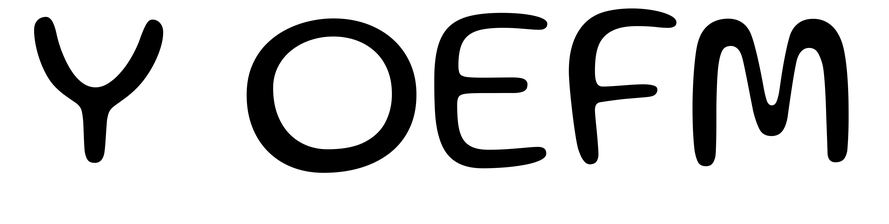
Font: Gluten_Light